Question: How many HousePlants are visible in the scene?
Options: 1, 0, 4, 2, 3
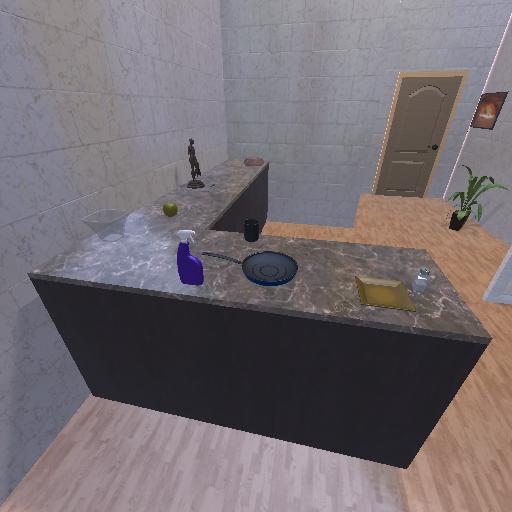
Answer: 1